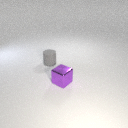
small purple metal cube in front of small gray rubber cylinder